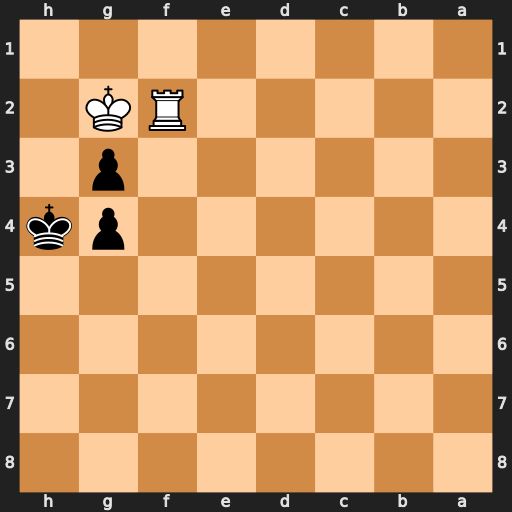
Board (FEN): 8/8/8/8/6pk/6p1/5RK1/8
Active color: b
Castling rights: -
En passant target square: -
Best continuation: gxf2 Kxf2 Kh3 Kg1 Kg3